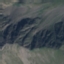
Land use / land cover class: HerbaceousVegetation